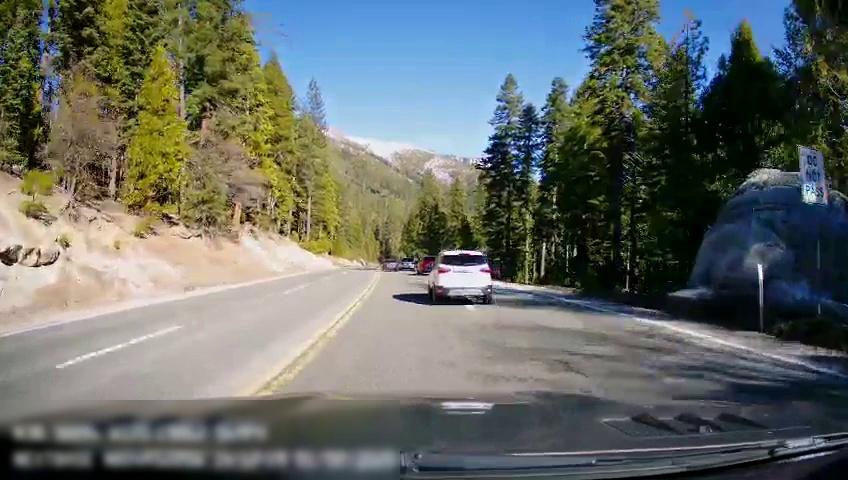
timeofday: Day
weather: Sunny
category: Drivable Space
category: Vehicles | Car
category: Vehicles | SUV
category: Vehicles | SUV
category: Lanes | Current Lane
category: Lanes | Alternate Lane
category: Lanes | Opposite Lane
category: Lanes | Opposite Lane
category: Traffic | Signs